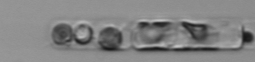
Label: Guinardia_delicatula_TAG_internal_parasite